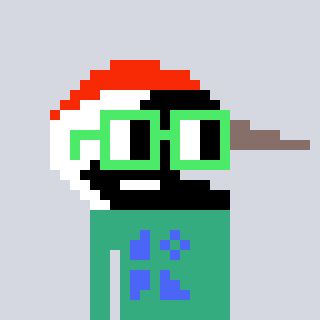
a pixel art character with square light green glasses, a crane-shaped head and a teal-colored body on a cool background